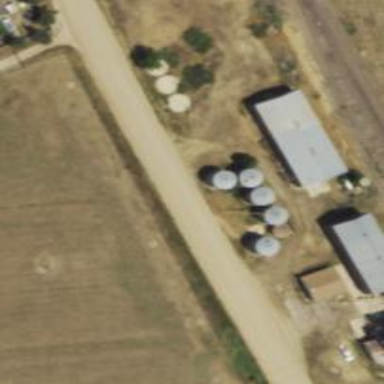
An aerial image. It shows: Silo.